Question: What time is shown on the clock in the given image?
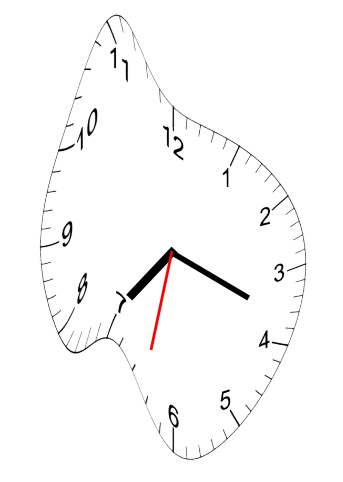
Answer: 07:18:32